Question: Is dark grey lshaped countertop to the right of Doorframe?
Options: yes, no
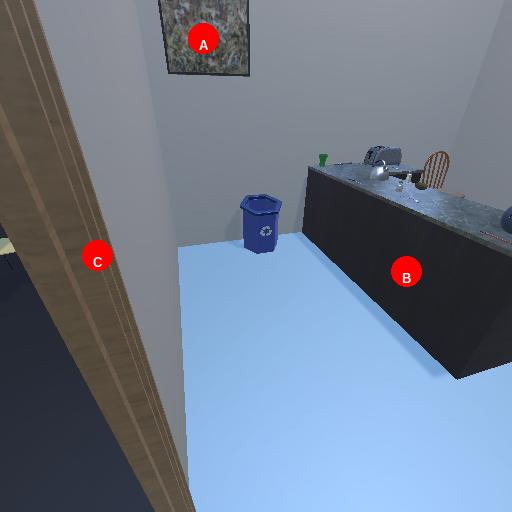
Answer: yes